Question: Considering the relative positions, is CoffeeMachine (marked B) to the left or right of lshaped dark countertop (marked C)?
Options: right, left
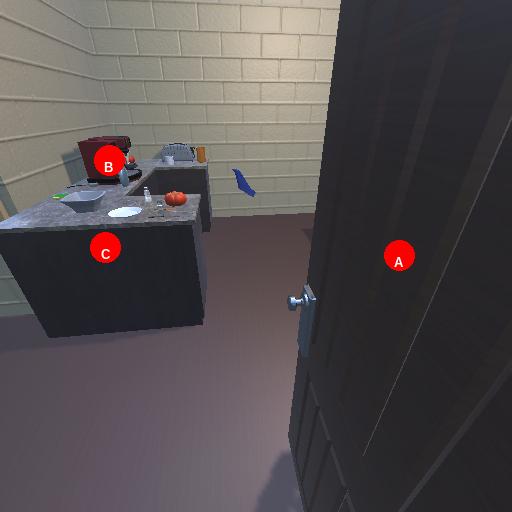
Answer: right